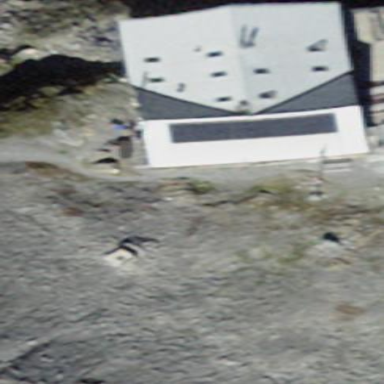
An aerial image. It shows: Gabled roof house.